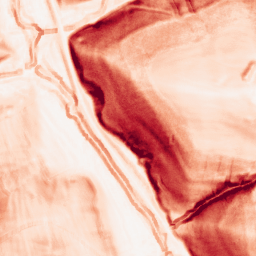
Category: morphological
Decomposition family: morphological_square
Decomposition parameters: operation: gradient
size: 5
Upsampling method: bicubic
Upsampling parameters: scale: 8
Upsampling scale: 8